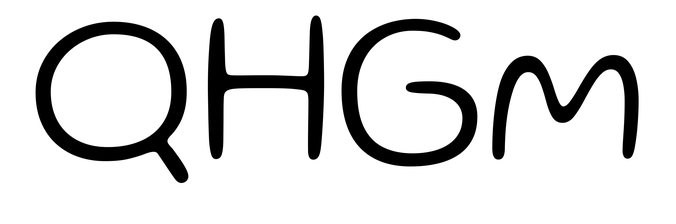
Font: Gluten_ExtraLight